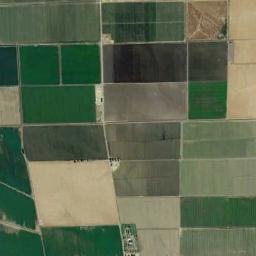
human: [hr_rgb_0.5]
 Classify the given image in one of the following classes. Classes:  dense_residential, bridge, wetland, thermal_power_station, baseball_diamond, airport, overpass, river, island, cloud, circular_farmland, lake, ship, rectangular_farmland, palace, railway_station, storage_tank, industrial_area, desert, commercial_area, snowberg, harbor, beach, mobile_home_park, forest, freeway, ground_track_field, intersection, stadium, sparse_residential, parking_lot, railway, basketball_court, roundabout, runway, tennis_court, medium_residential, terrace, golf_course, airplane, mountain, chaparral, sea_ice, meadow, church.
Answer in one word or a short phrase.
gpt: rectangular_farmland